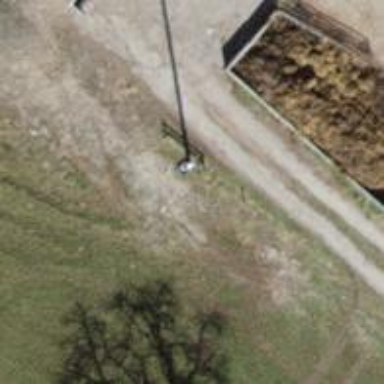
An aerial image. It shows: Power pole.